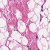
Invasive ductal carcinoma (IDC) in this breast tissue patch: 0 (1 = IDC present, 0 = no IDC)